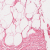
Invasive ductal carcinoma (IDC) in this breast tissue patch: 0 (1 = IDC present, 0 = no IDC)